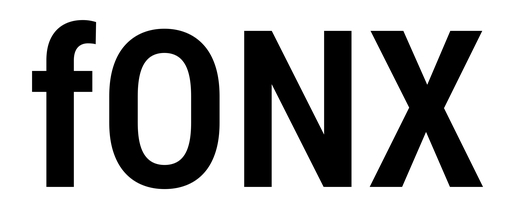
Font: Roboto_Condensed_SemiBold